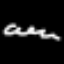
Label: squiggle